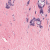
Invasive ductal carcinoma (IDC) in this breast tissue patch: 1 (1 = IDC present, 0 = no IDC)